Question: My app has a user profile and a wish list both of them are saved on firebase

The problem is when a user changes his/her country, gender, or name the whole WishList child is removed automatically I still don't know why, so can you guys help?
These are snippets of my code:
The method to update proflie in Profile activity:
'''
public void updateProfile() {
String name = editName.getText().toString().trim();
String country = countriesSpinner.getSelectedItem().toString();
String gender = genderSpinner.getSelectedItem().toString();
UserInfo userInfo = new UserInfo(name, country, gender);
databaseReference.child(user.getUid()).setValue(userInfo);
}
'''
Adding items to WishList in other activity (Products information stored in local database):
'''
Button wishListBtn = (Button) findViewById(R.id.wishListBtn);
wishListBtn.setOnClickListener(new View.OnClickListener() {
@Override
public void onClick(View view) {
if(firebaseAuth.getCurrentUser() != null) {
final FirebaseUser user = firebaseAuth.getCurrentUser();
final String key = databaseReference.child(user.getUid()).child("WishList").push().getKey();
final WishlistItem wlItem = new WishlistItem();
wlItem.setwId(key);
wlItem.setwName(cursor.getString(1));
wlItem.setwStore(cursor.getString(2).toUpperCase());
wlItem.setwCategory(cursor.getString(3));
databaseReference.child(user.getUid()).child("WishList").orderByChild("wName").equalTo(cursor.getString(1)).addListenerForSingleValueEvent(new ValueEventListener() {
@Override
public void onDataChange(DataSnapshot dataSnapshot) {
if( dataSnapshot.exists()) {
//Value exists
Toast.makeText(ProductDetails.this, "Already added to Wish List", Toast.LENGTH_SHORT).show();
} else {
//Value doesn't exist
databaseReference.child(user.getUid()).child("WishList").child(key).setValue(wlItem);
Toast.makeText(ProductDetails.this, "Product Added successfully to Wish List", Toast.LENGTH_SHORT).show();
}
}
@Override
public void onCancelled(DatabaseError databaseError) {
}
});
'''
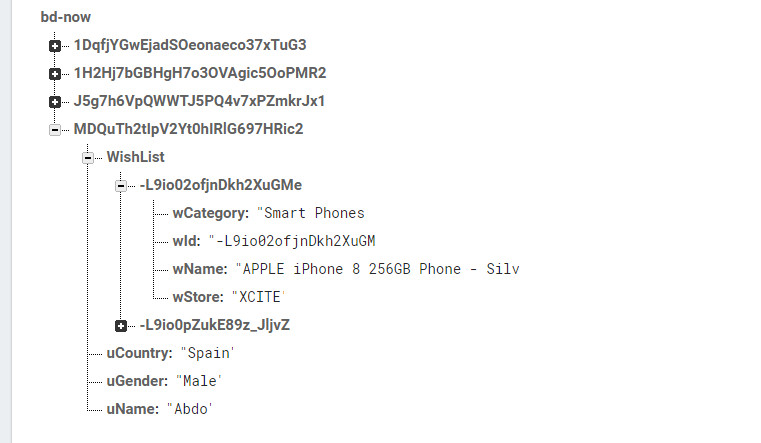
Answer: By using
'''
databaseReference.child(user.getUid())
.setValue(userInfo);
'''
you override the whole node.
You can either do (as an example)
'''
databaseReference.child(user.getUid())
.child("uCountry")
.setValue(country)
'''
or you add another child to the userId like 'userInfo' which contains country, gender,name and do
'''
databaseReference.child(user.getUid())
.child("userInfo")
.setValue(userInfo);
'''